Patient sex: M
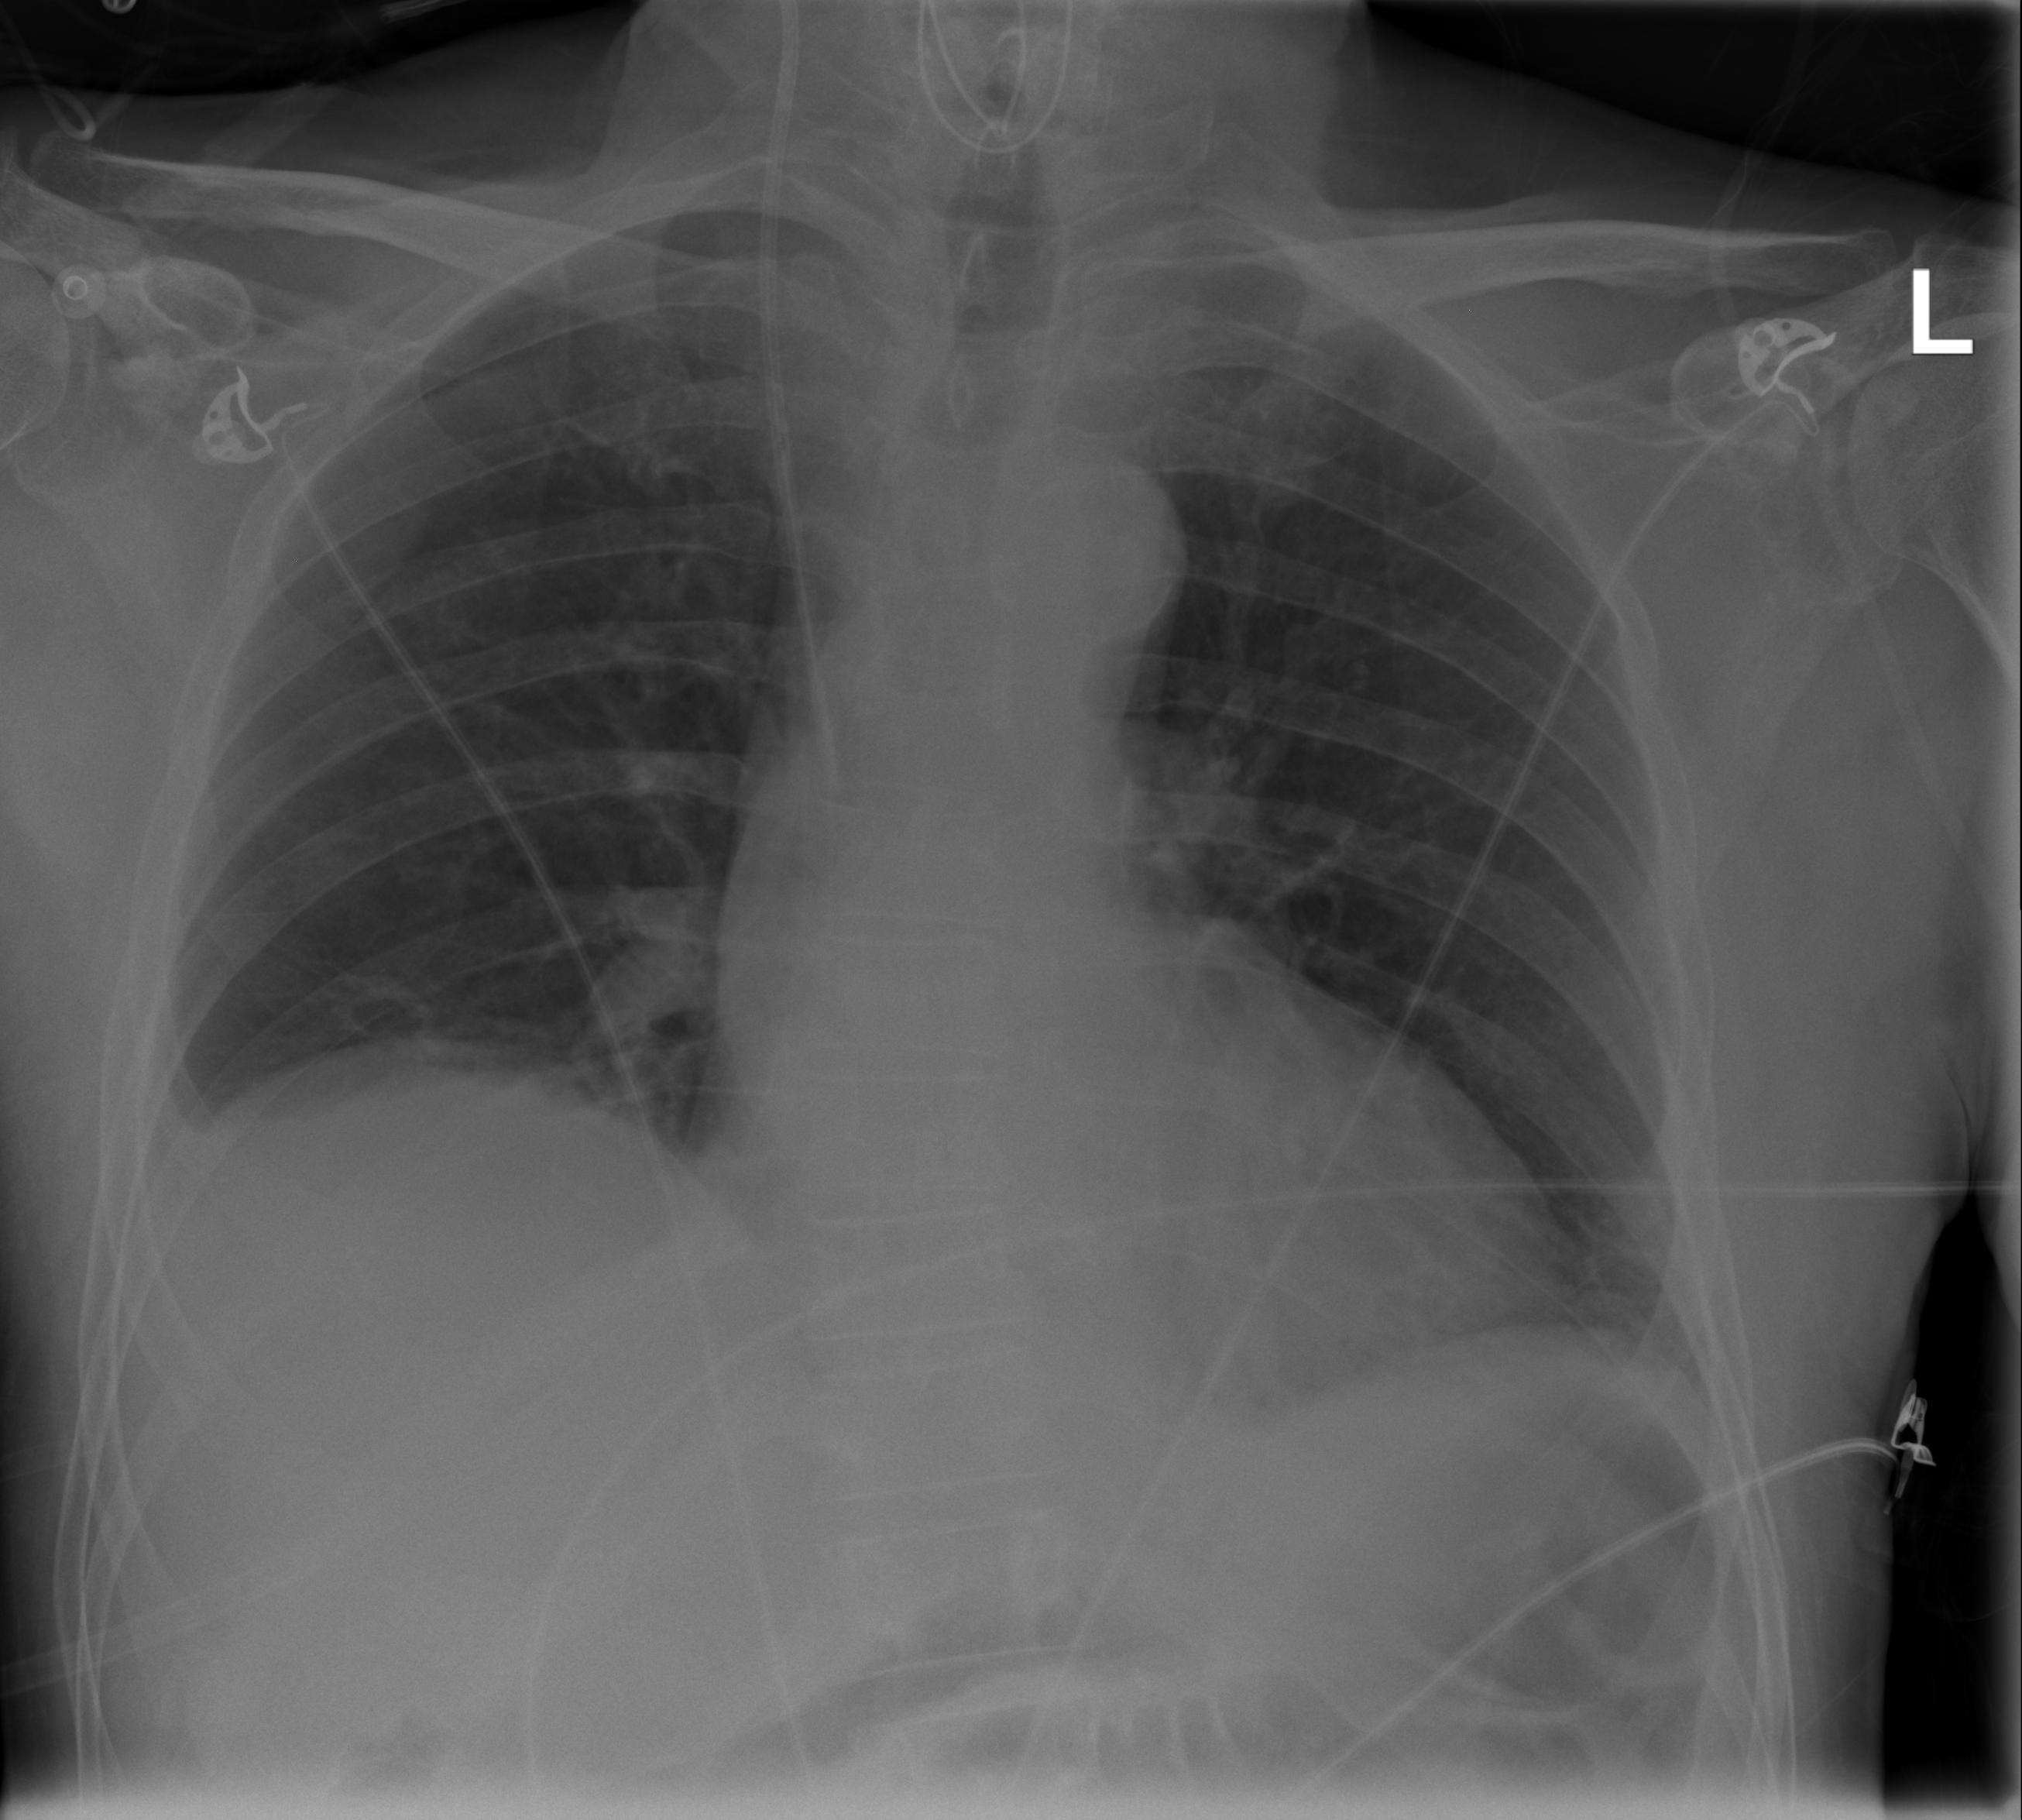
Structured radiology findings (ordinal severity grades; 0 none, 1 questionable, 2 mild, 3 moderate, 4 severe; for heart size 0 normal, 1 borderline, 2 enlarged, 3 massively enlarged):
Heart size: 1
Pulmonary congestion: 0
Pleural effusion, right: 2
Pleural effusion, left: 1
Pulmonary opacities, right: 0
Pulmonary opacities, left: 0
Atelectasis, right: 2
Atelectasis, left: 0